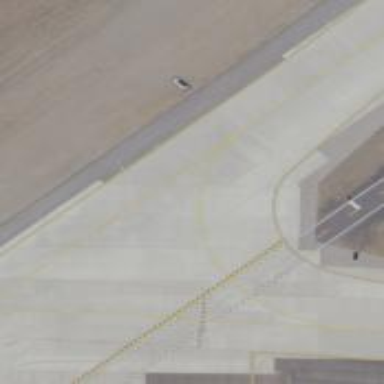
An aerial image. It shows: Image of taxiway at airport.